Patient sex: M
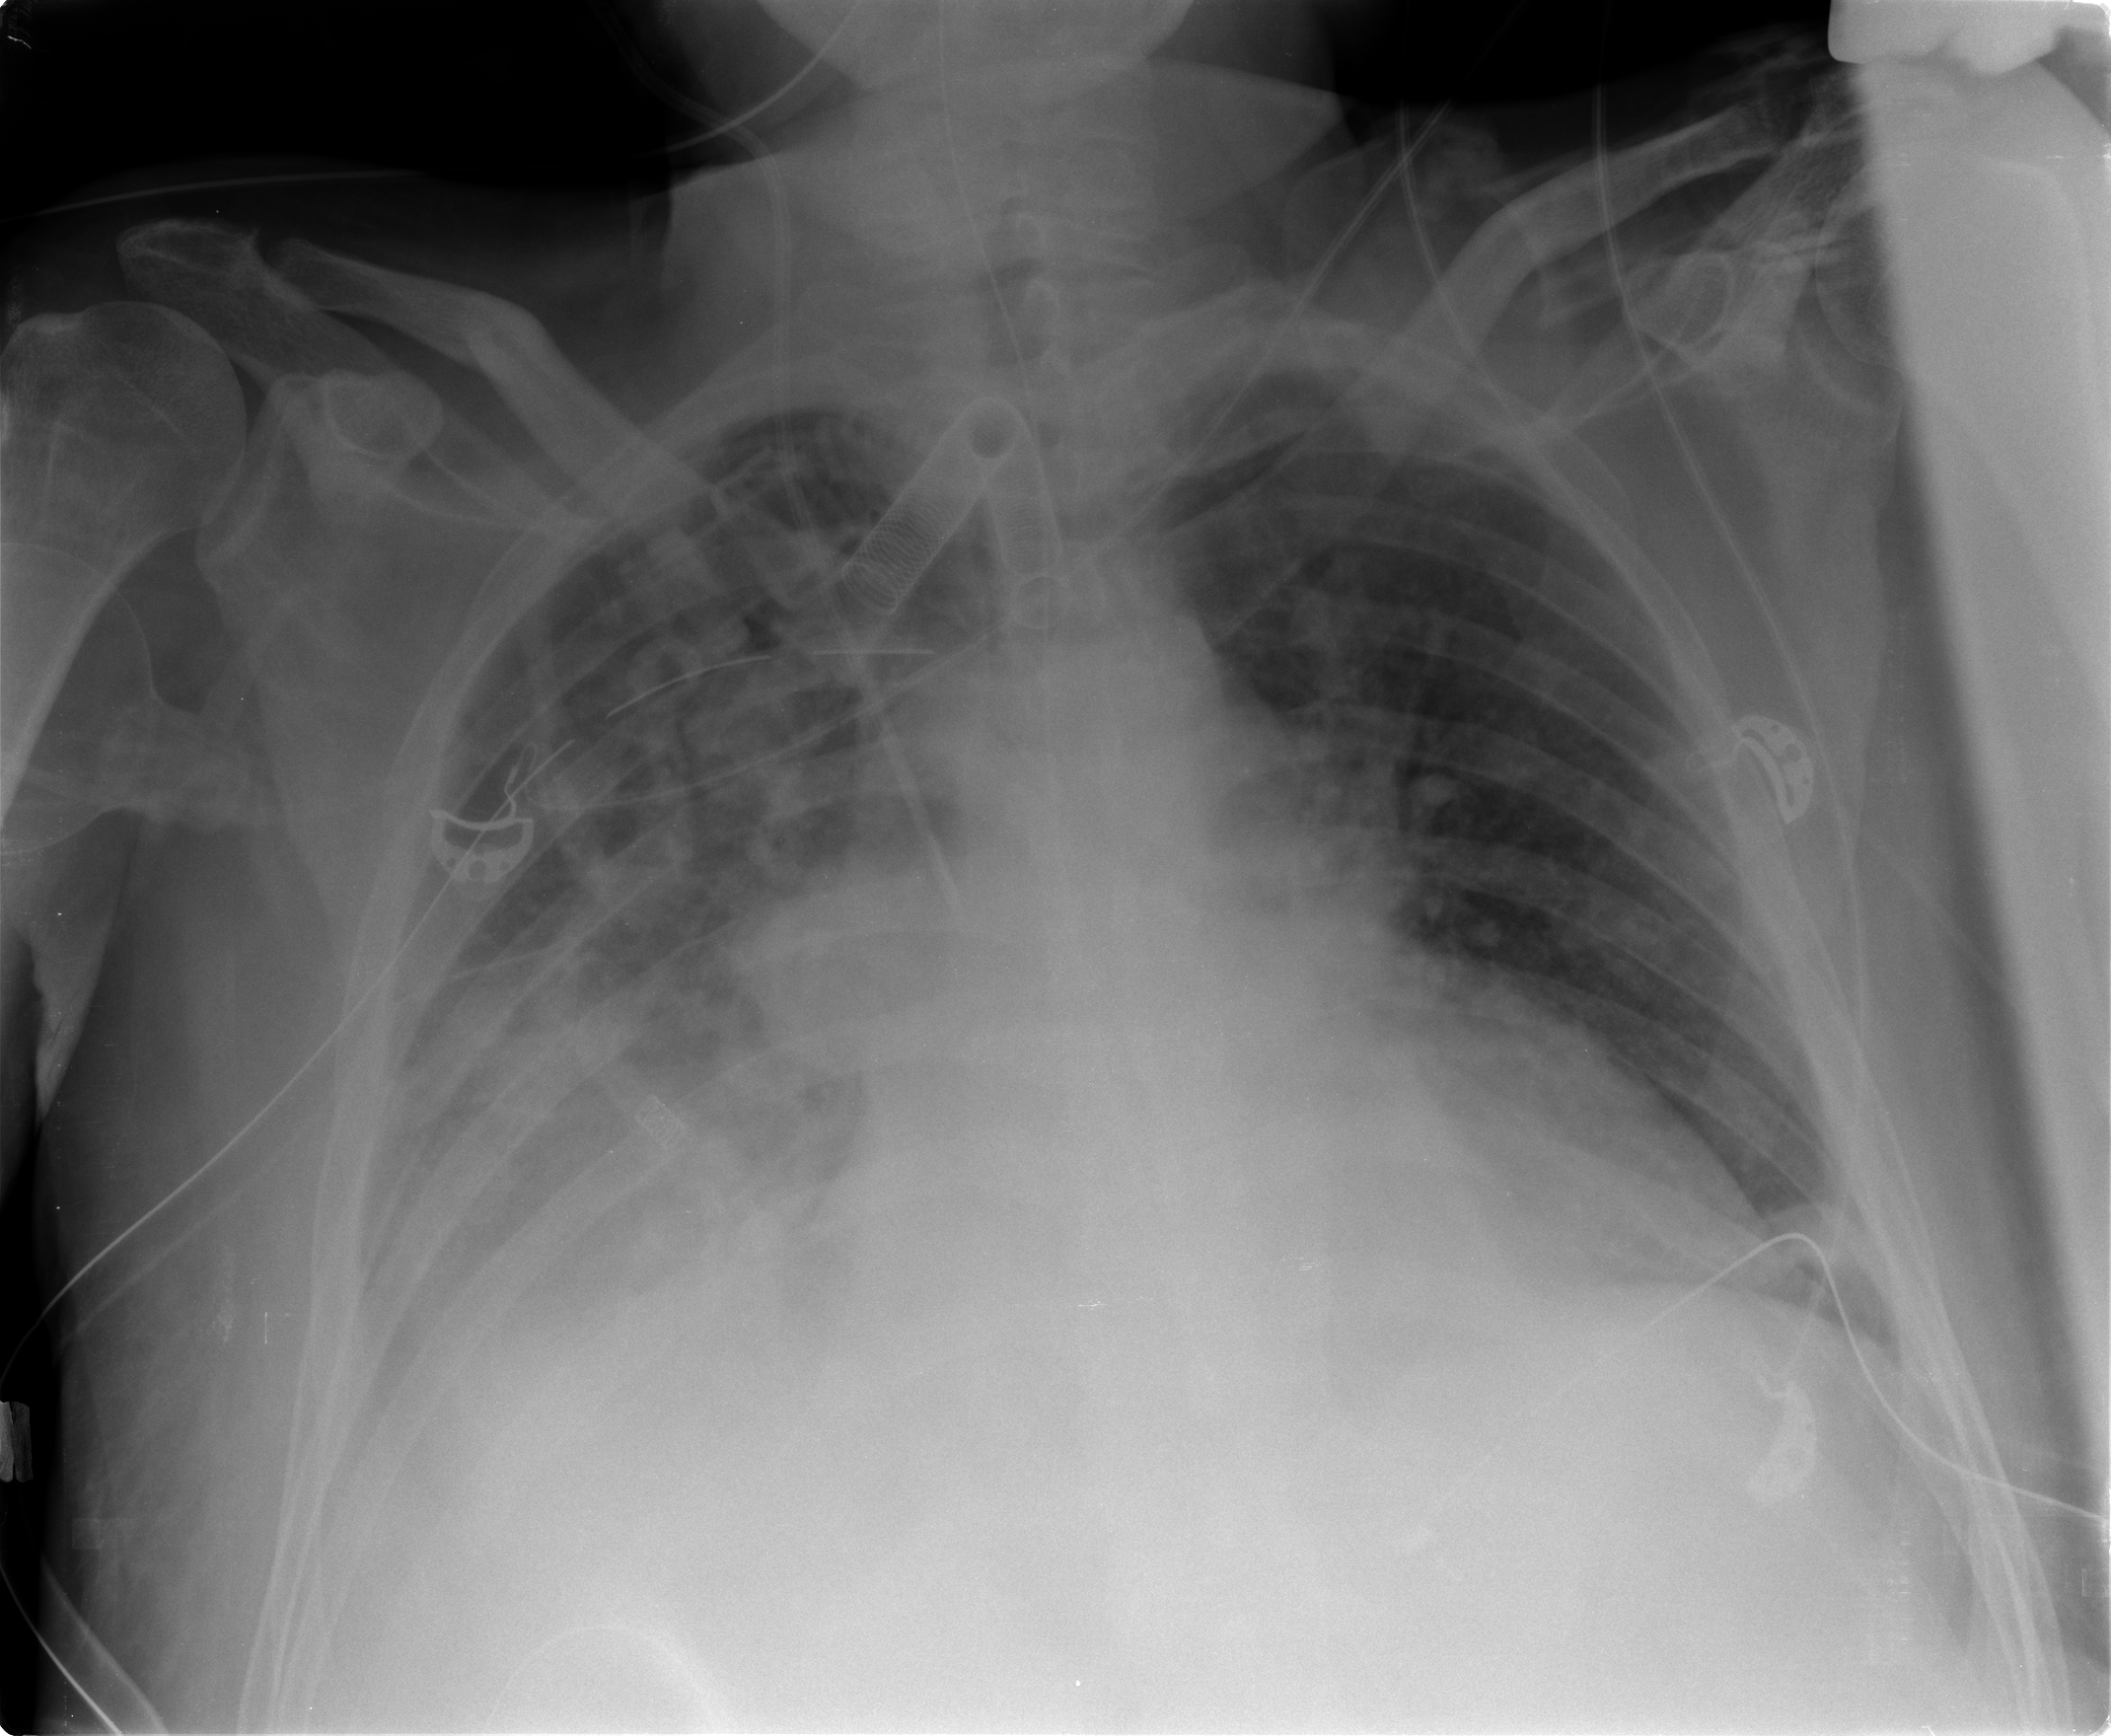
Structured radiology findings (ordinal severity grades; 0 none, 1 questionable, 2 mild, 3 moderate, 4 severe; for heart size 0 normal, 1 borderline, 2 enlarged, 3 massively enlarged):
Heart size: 2
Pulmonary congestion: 2
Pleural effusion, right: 2
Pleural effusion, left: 0
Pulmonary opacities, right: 3
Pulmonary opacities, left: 2
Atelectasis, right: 2
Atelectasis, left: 2